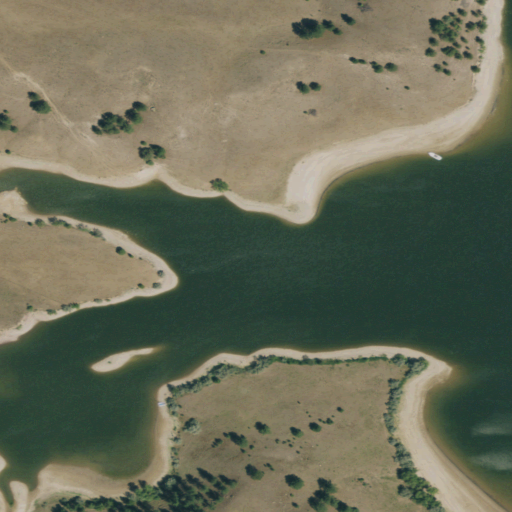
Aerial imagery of valley in South Dakota named Adams Canyon containing grassland, open water, shrub, evergreen forest, and barren land